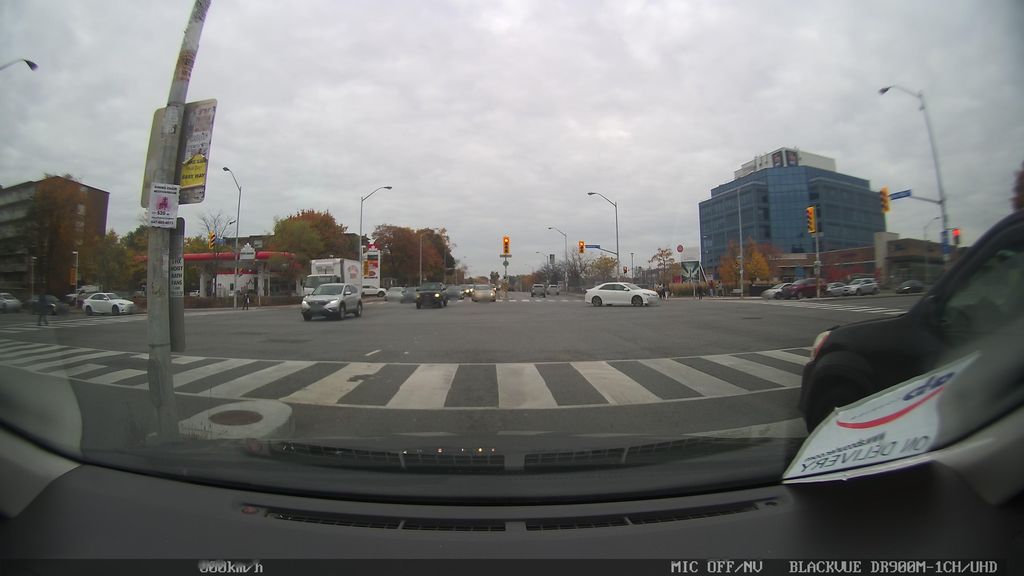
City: toronto